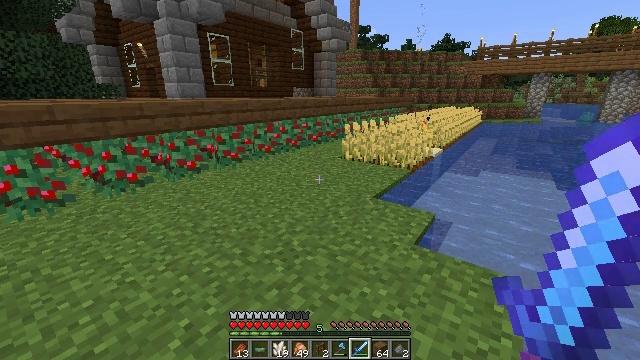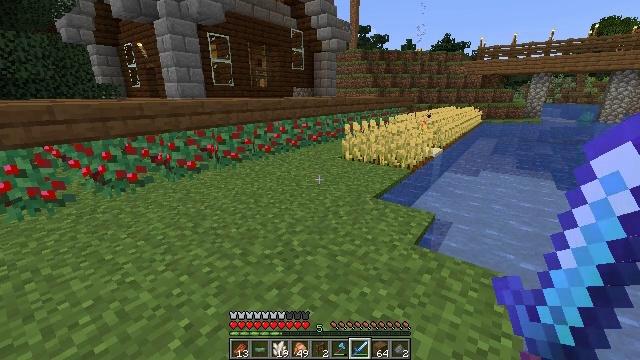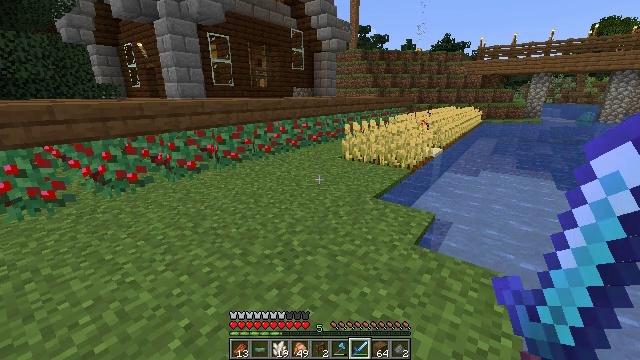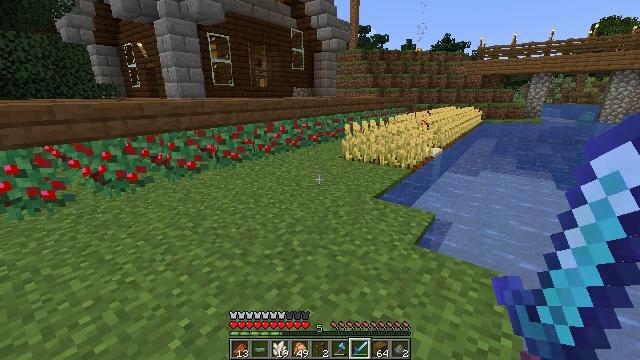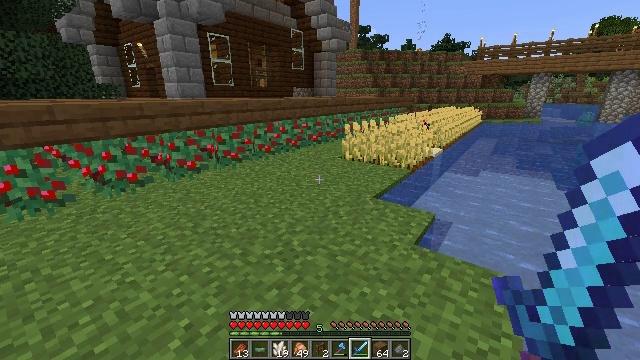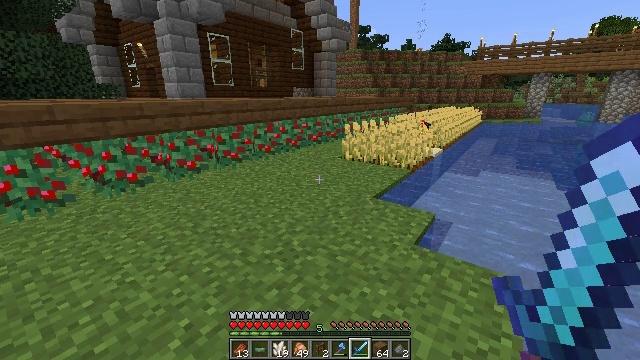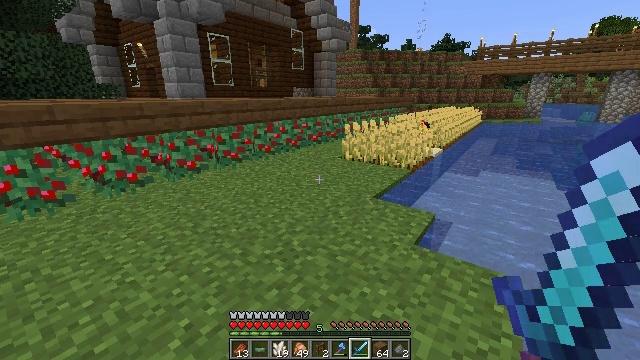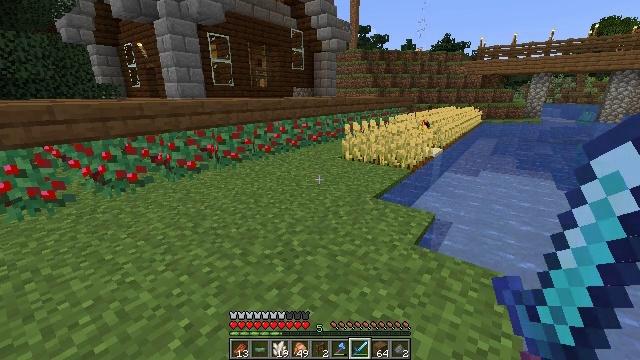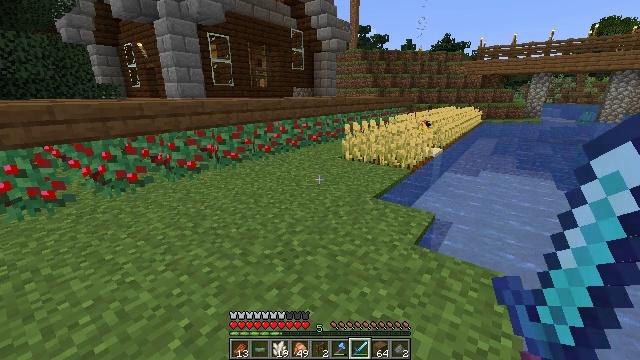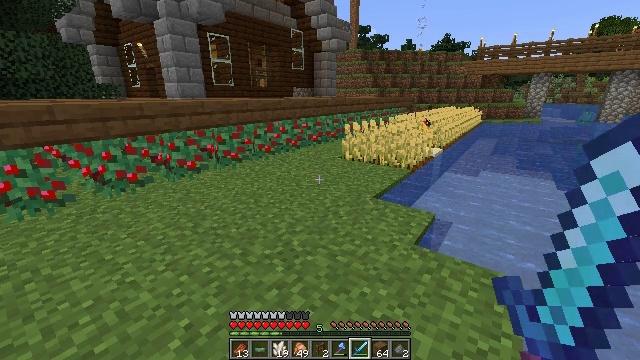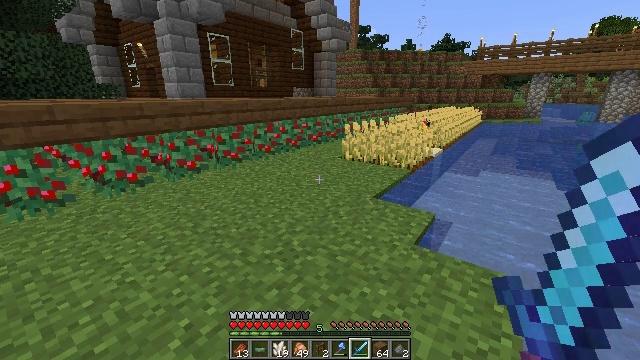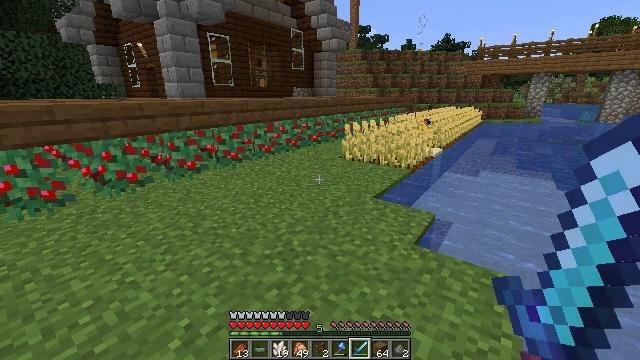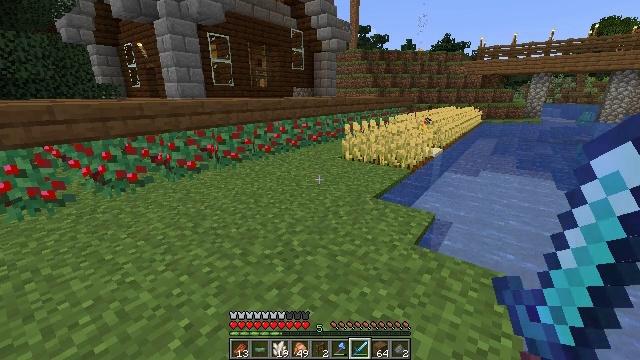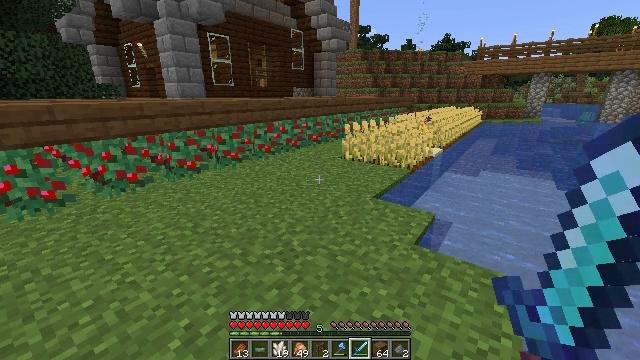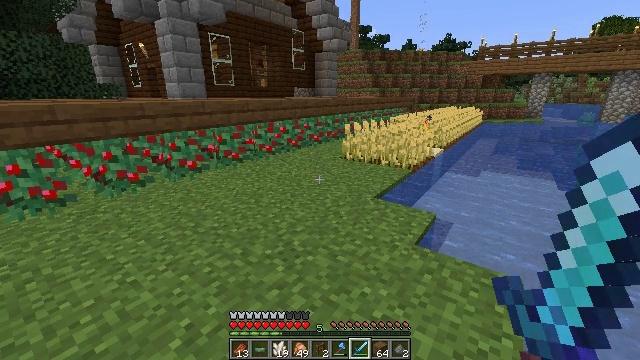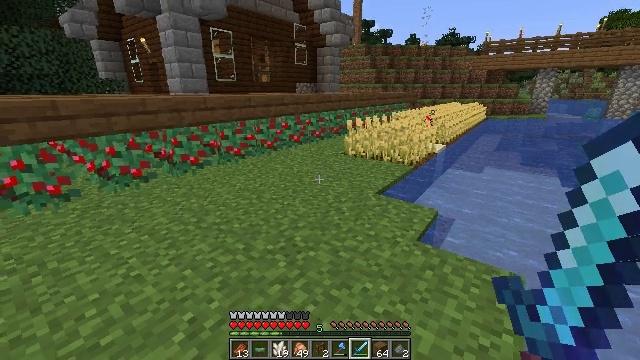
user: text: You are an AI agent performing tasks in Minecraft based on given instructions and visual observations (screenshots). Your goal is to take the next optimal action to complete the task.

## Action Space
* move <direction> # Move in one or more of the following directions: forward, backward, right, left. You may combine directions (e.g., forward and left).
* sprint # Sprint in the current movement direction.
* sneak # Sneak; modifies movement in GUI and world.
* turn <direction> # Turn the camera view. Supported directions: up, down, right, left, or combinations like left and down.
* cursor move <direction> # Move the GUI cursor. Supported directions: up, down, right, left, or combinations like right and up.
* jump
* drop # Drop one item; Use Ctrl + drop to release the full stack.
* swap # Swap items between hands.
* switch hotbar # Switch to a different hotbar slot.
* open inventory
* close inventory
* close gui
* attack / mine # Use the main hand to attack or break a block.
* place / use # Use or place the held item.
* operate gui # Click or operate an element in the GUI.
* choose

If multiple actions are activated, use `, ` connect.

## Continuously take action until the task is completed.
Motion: motion action
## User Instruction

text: Collect wheat crops.
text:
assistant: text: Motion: no_op
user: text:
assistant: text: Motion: no_op
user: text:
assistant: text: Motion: no_op
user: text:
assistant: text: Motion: no_op
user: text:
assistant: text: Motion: no_op
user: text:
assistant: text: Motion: no_op
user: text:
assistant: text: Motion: no_op
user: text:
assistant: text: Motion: no_op
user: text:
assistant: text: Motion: no_op
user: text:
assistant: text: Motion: no_op
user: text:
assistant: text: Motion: no_op
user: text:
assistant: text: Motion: no_op
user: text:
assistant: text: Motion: no_op
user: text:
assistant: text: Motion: no_op
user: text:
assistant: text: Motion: no_op
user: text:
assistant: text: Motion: move forward
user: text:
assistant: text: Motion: move forward
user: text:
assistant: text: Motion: move forward, turn right and down
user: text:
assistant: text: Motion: move forward, turn right
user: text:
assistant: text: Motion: move forward
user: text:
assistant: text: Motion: move forward
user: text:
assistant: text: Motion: move forward and move left
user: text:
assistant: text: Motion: move forward and move left, turn right
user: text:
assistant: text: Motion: move forward and move left, turn right
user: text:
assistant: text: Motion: move forward and move left, turn right
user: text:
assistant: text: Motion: move forward and move left, turn right
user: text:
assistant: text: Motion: move forward and move left, turn right
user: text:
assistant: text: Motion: move forward and move left, turn right
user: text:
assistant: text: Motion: move forward and move left
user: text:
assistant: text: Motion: move forward and move left